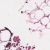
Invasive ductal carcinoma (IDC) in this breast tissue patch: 0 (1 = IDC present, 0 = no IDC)